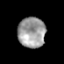
Tissue: prostate
Cell type: Epithelial cells
Senescence score: 0.1333
Nuclear area (px): 819
Mean DAPI intensity: 157.575